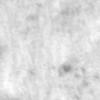
Label: no_change